Question: '''
name = input('name? ')
if len(name) == 0:
print('error.
')
raise SystemExit
'''
I receive an error when using python 3.3.2 (which is the version is school sadly) but it works fine on other versions e.g. 2.7.10 and 3.5
This is the error

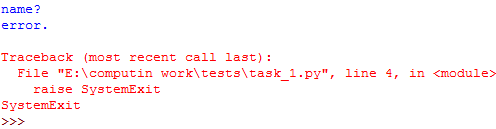
Answer: Looking at the screenshot I can see Python prompt at the bottom:
<URL>
This means the script is run in an interactive session (IDLE on Windows I guess). I haven't found any documentation, but other users have discovered that raising 'SystemExit' in an interactive session does print the traceback.
So you should check and ensure that you are not launching the script in an interactive session.
Looks like it's a bug (or a particularity) in Python 3.3.2. According to this <URL>:
> If nothing catches the exception, then the python interpreter catches
it at the end, does not print a stack trace, and then calls exit.
I tried to 'raise SystemExit('asd')' and the program just printed 'asd', so looks like it's true.
Either upgrade Python or try 'os._exit(1)'.